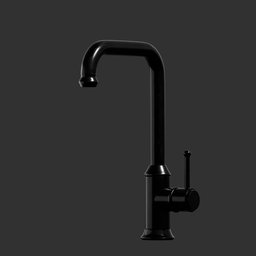
Label: appliances